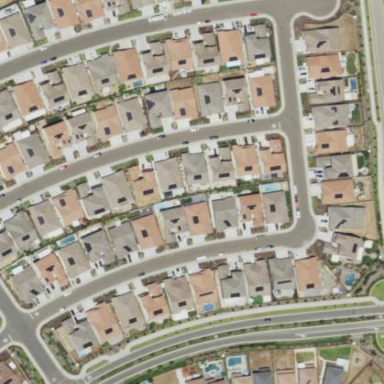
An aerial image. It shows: Residential area with detached houses.